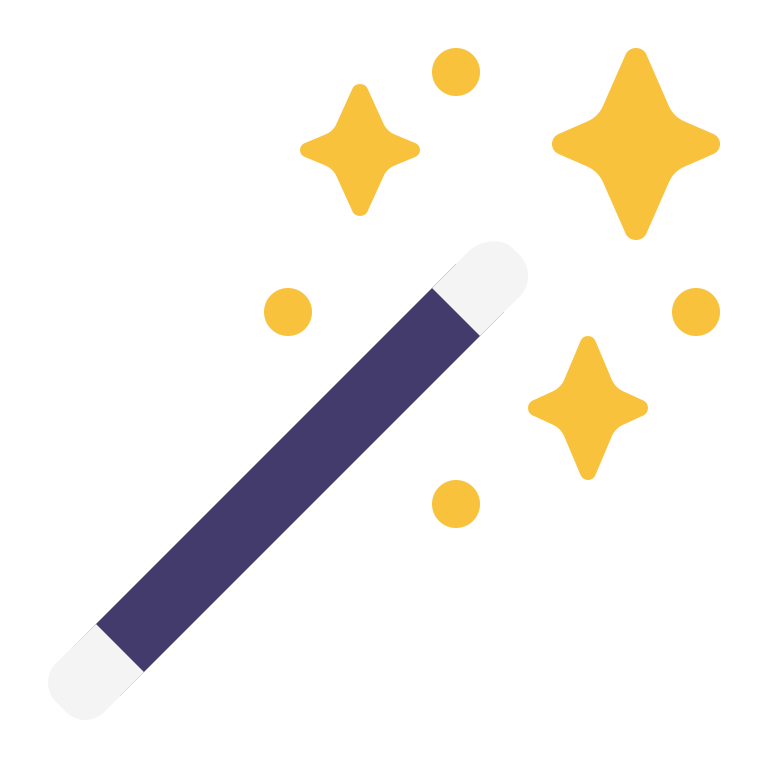
magic wand flat